Question: How can I change the textSize of a dynamic text field and keep the text resting on the baseline? When I call this function and it affects the size of the text, the text gradually rises upwards within the text field as the text size decreases.
'''
function autoFormatSize(myTextField)
{
if (! textFormat && ! textSize)
{
var textFormat:TextFormat = new TextFormat();
var textSize:int = new int();
}
textFormat.size = 50;
textSize = 50;
for (var i=0; myTextField.textWidth>myTextField.width-10; i++)
{
textSize--;
textFormat.size = textSize;
myTextField.setTextFormat(textFormat);
}
}
'''
Here's a visual illustration of what I'm trying to do:

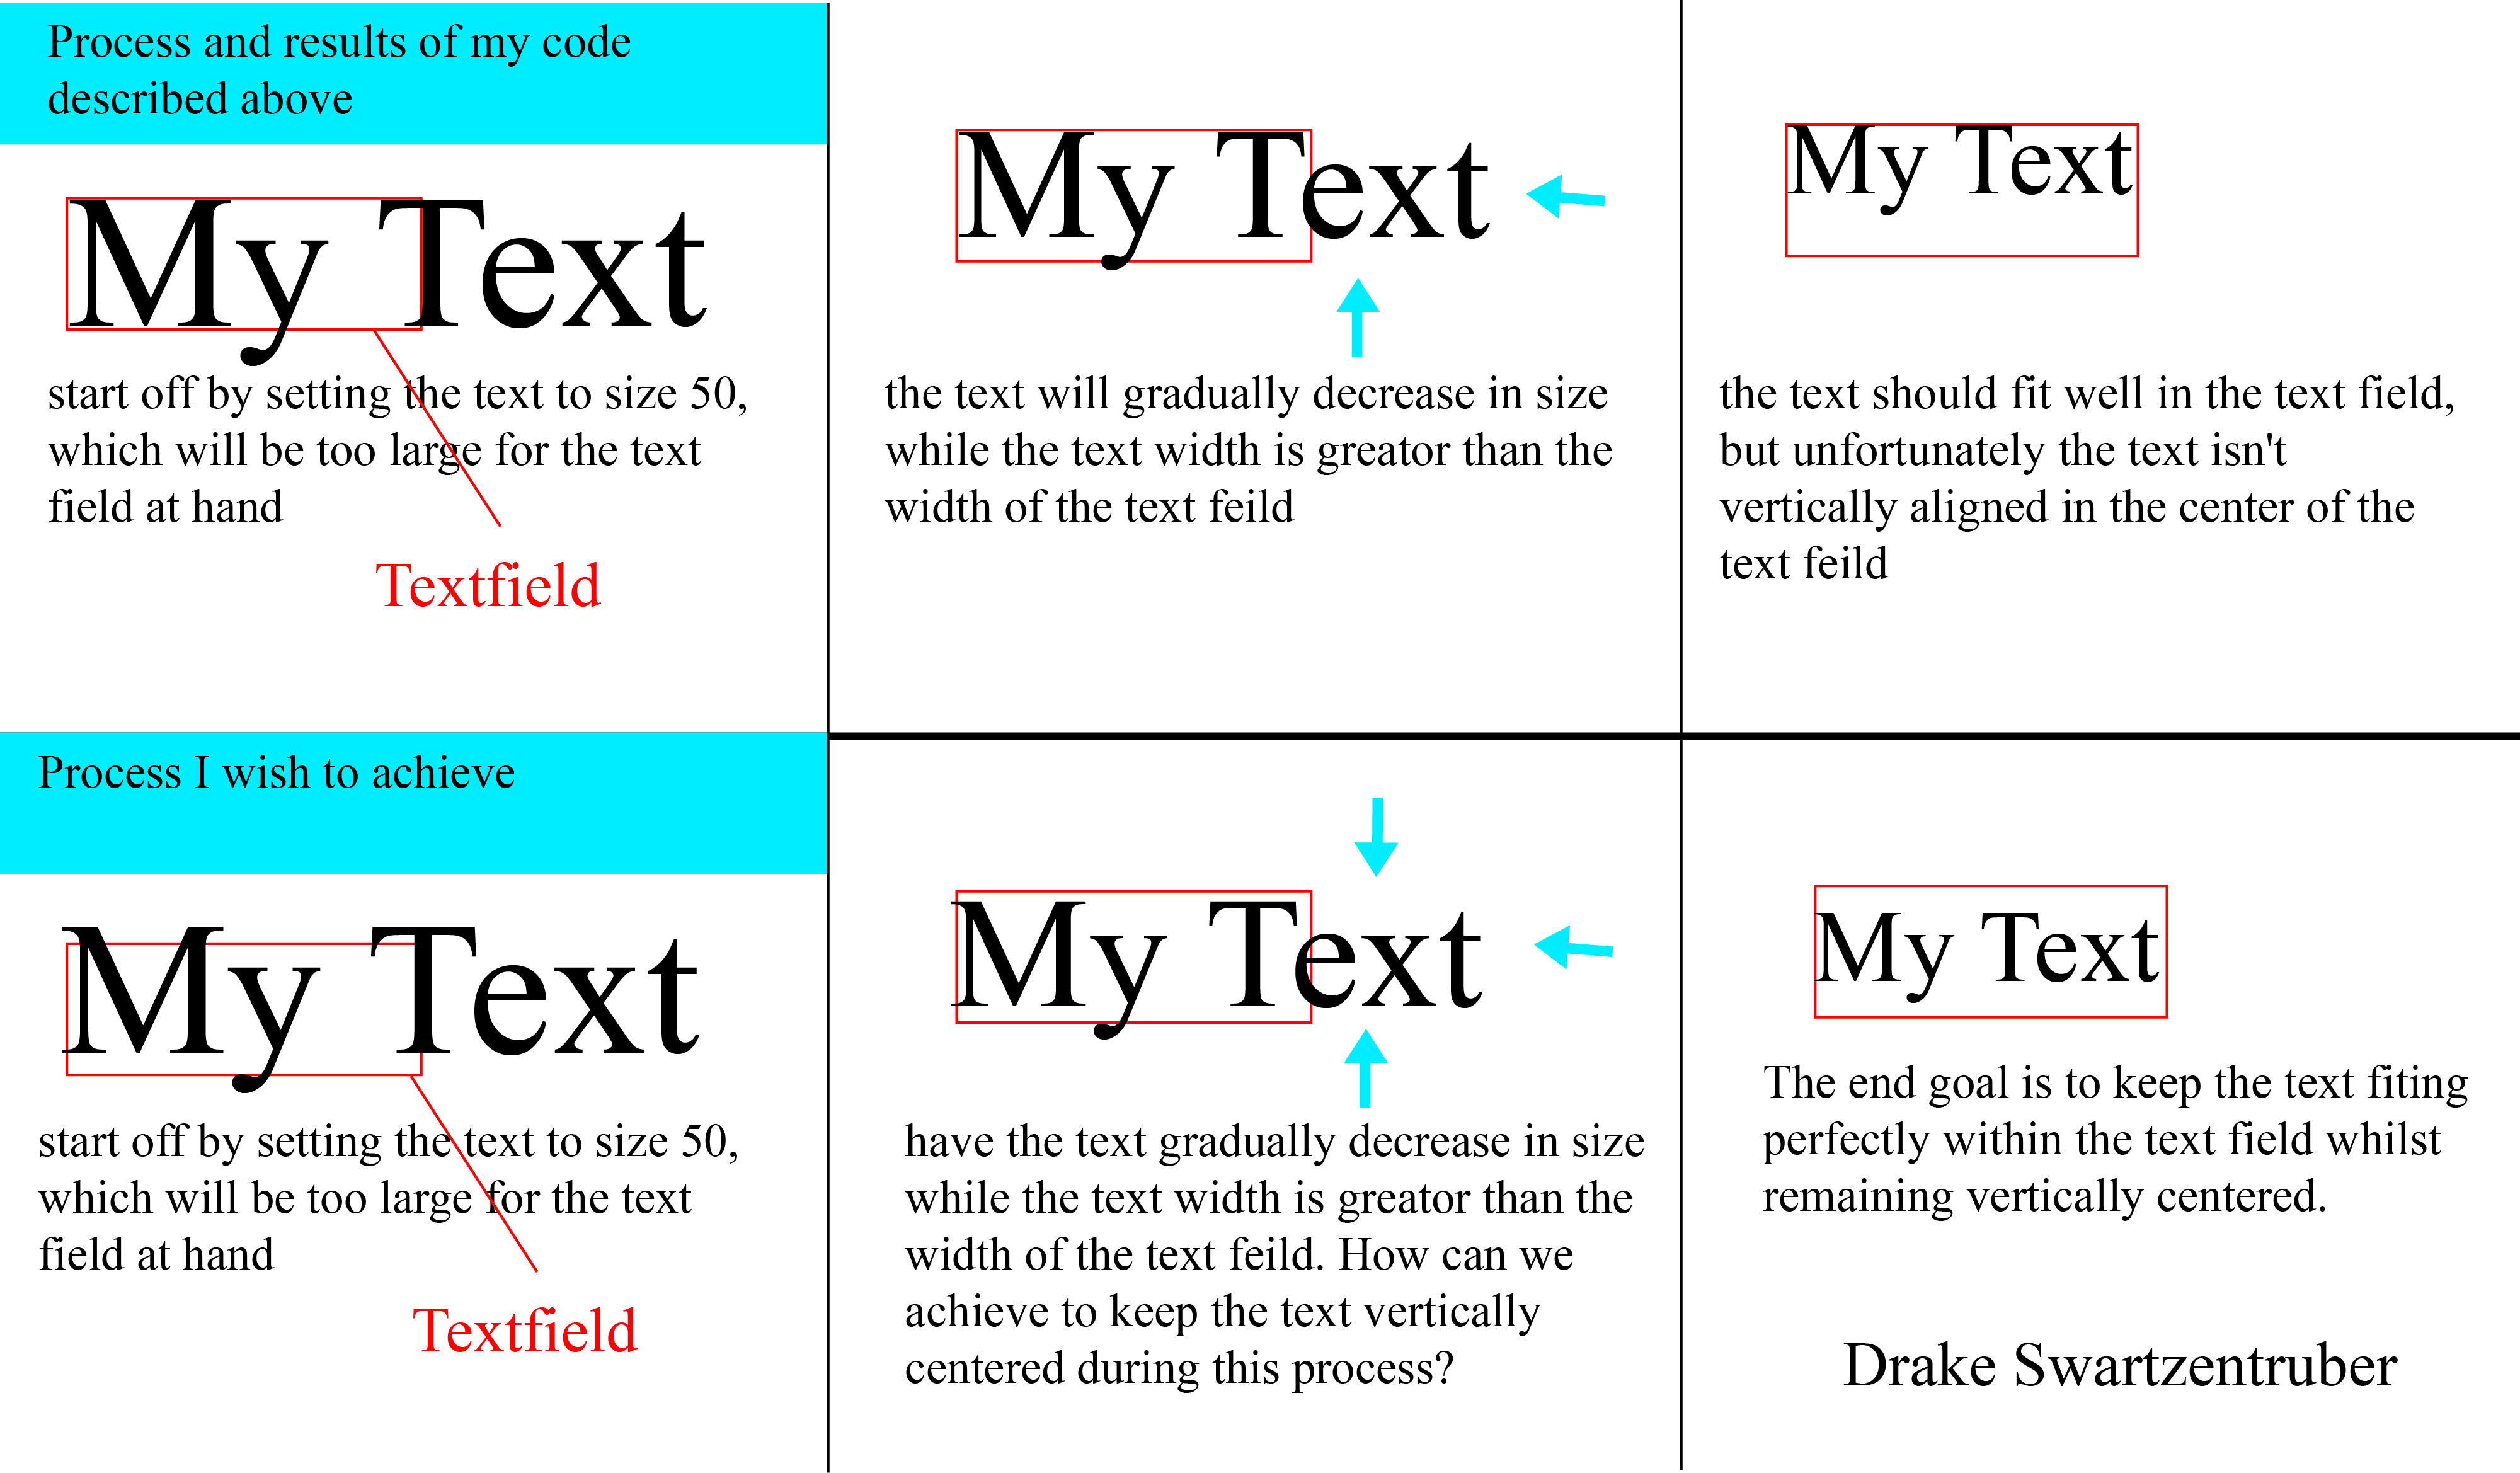
Answer: Use textHeight to get the height of the text. Here is how you'd position a textfield over an mc of a line:
'''
var tfMain: TextFormat = new TextFormat();
tfMain.size = 100;
tMain.setTextFormat(tfMain);
trace(tMain.textHeight);
tMain.y = Math.ceil(mcUnderline.y - tMain.textHeight);
'''
Use ceil to make sure it's on the x.